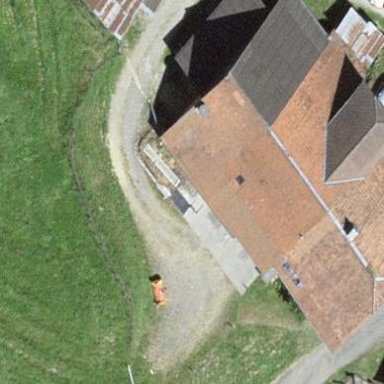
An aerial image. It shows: Farm building.